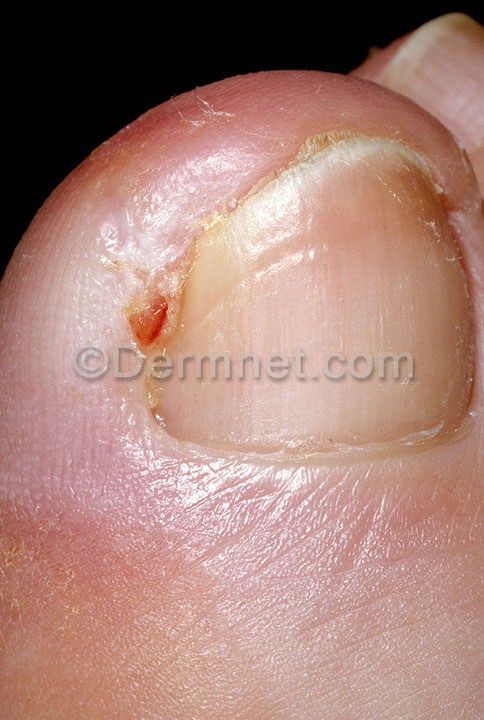
Disease: Nail Fungus and other Nail Disease